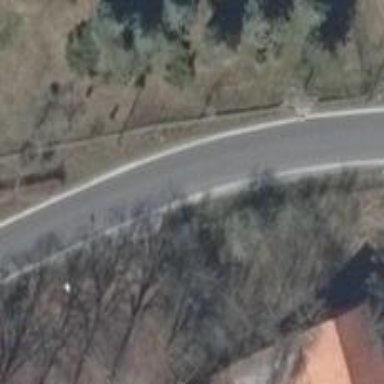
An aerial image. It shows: Asphalt road classified as tertiary.